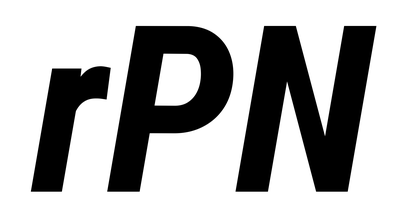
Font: Roboto-Italic_Condensed_Bold_Italic